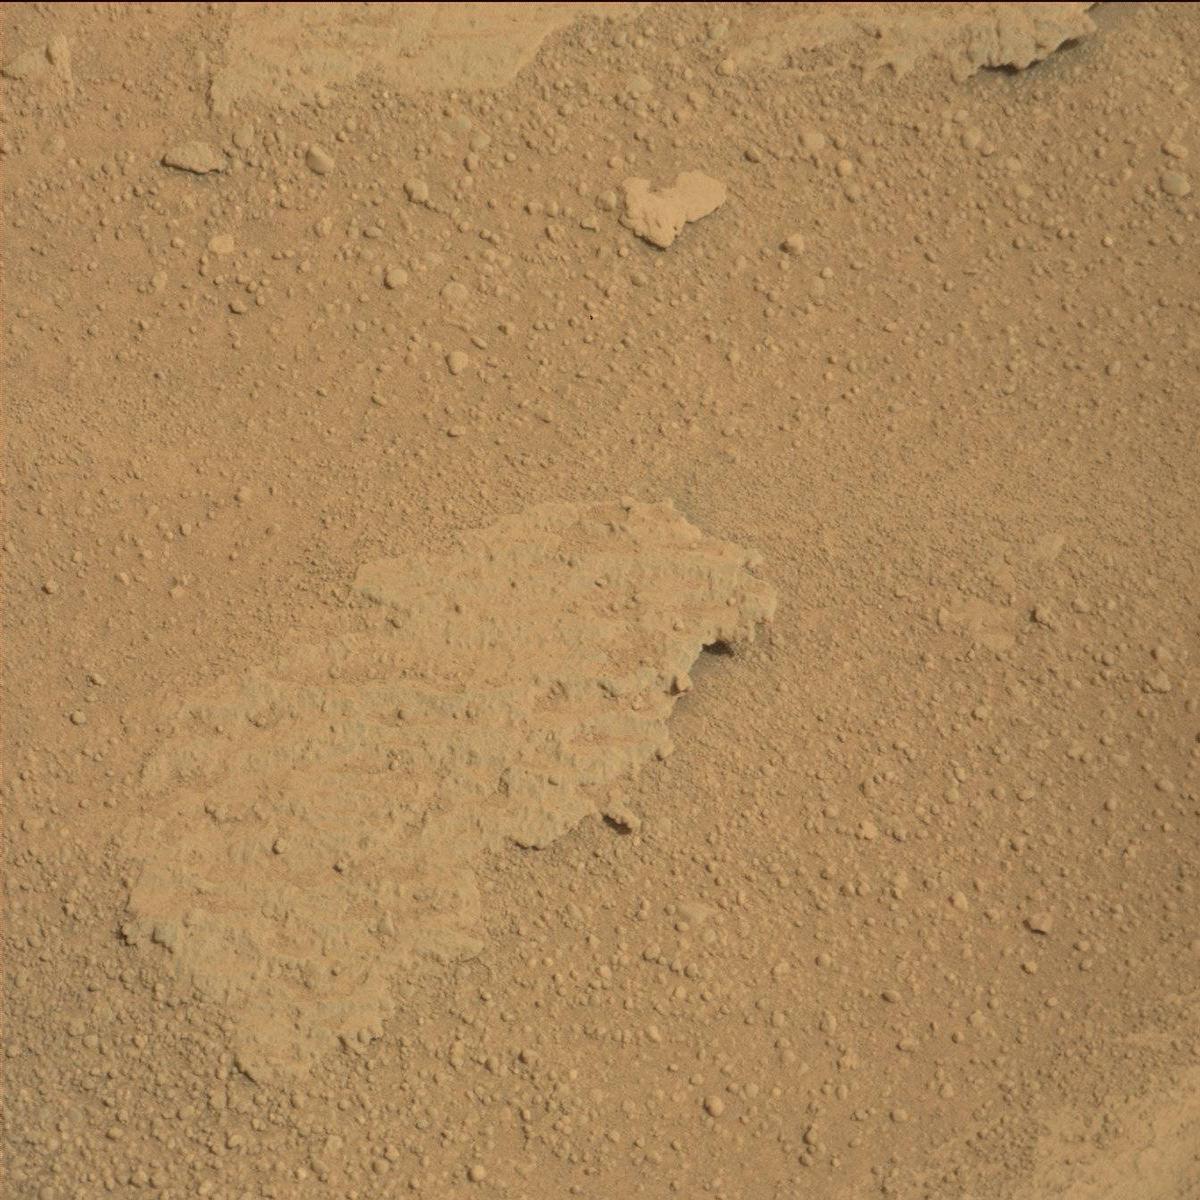
Terrain classes present: Bedrock, Sand / Soil